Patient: sex M, age 57
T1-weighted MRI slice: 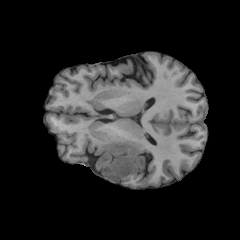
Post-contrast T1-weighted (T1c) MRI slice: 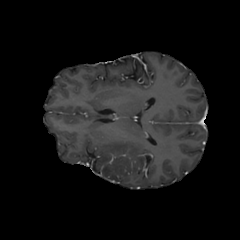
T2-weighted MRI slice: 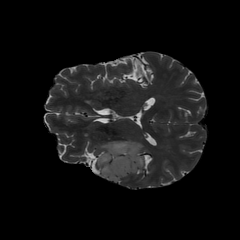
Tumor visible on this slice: yes
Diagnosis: Astrocytoma, IDH-wildtype
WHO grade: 2